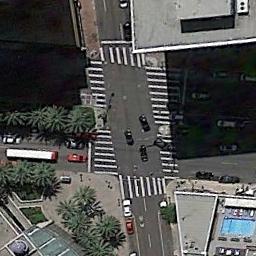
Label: intersection